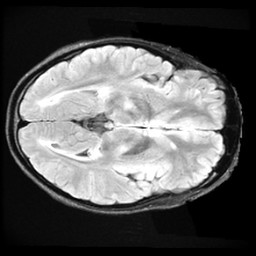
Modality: FLAIR
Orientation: axial
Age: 22
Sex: female
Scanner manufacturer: ge
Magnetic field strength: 3 T
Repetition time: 11 s
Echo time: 0.1497 s